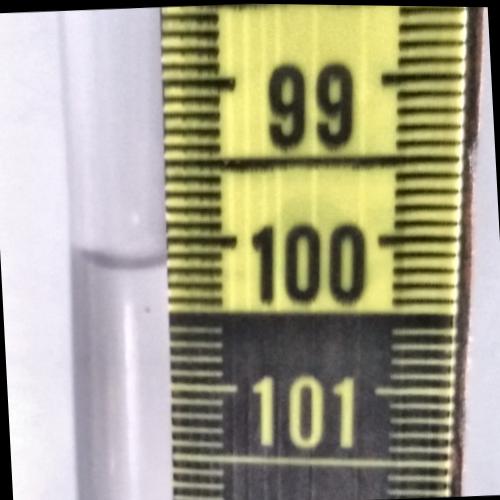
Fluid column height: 100.2 cm